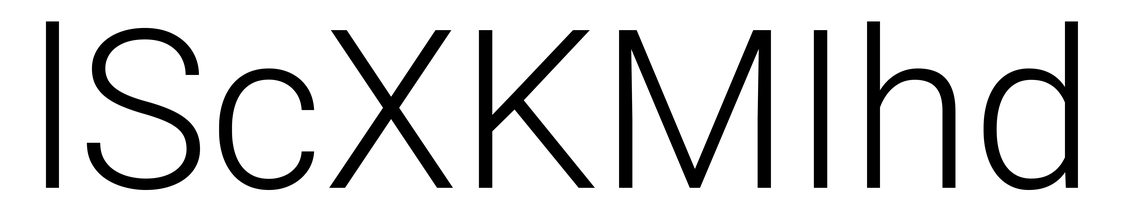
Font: Roboto_Light